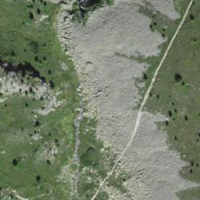
EUNIS habitat code: 48
Species observed at this site:
Silene acaulis
Vaccinium vitis-idaea